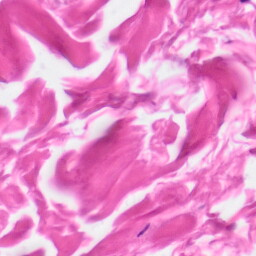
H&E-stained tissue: Skin